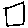
Label: square